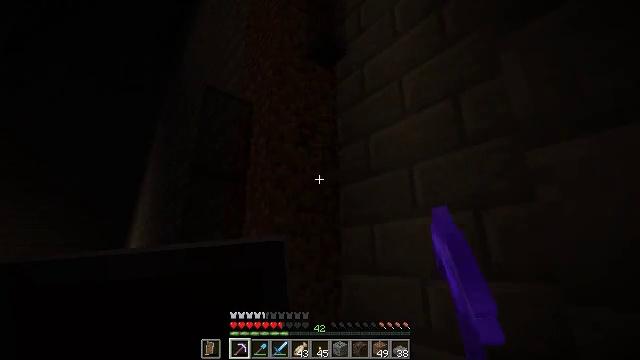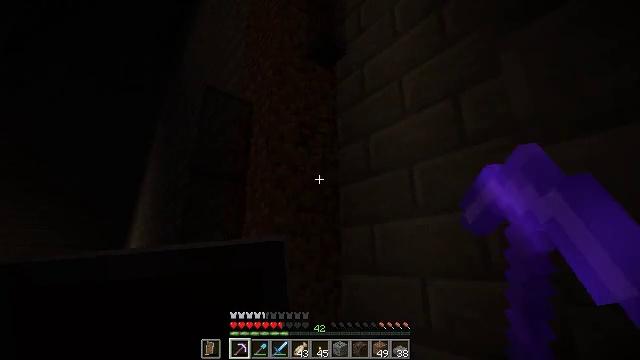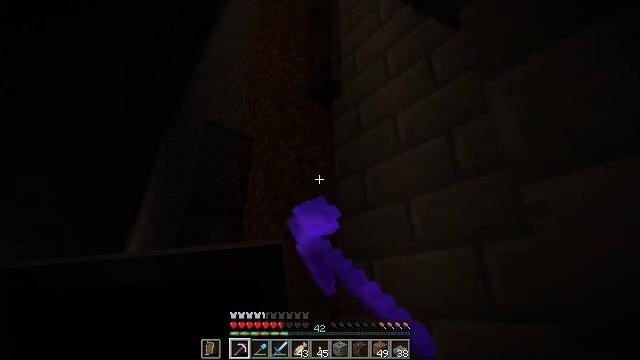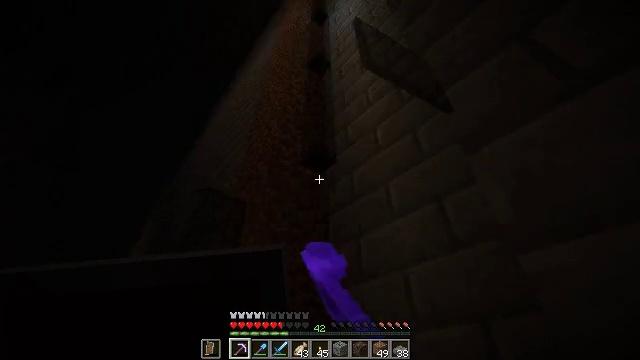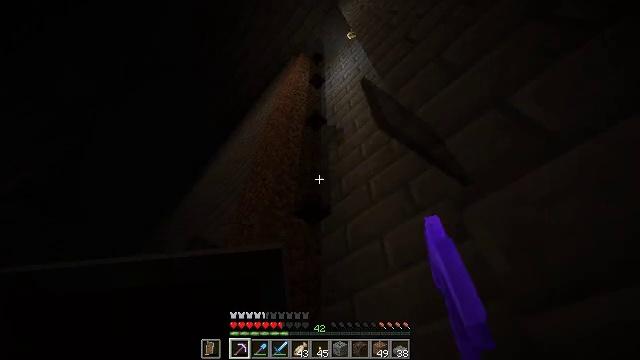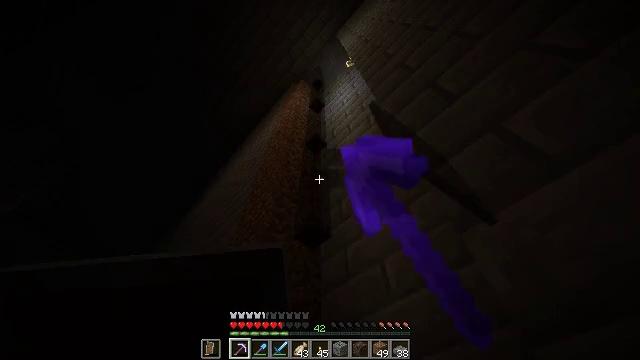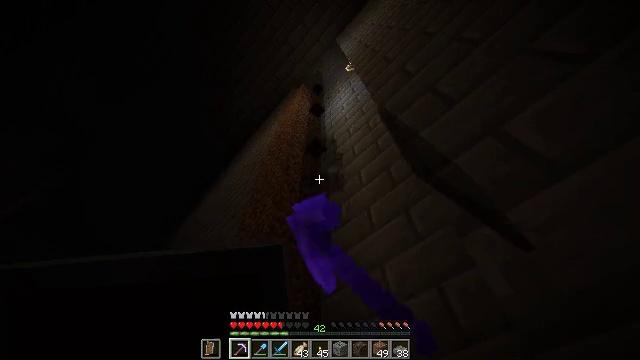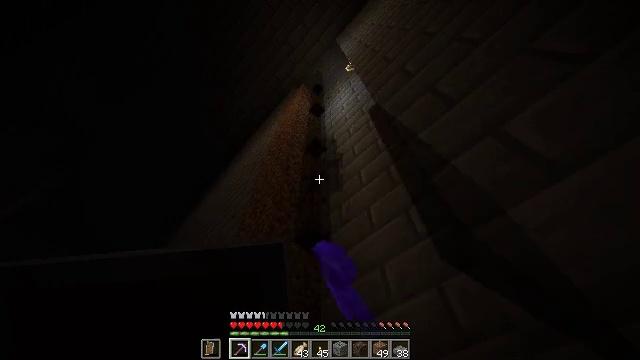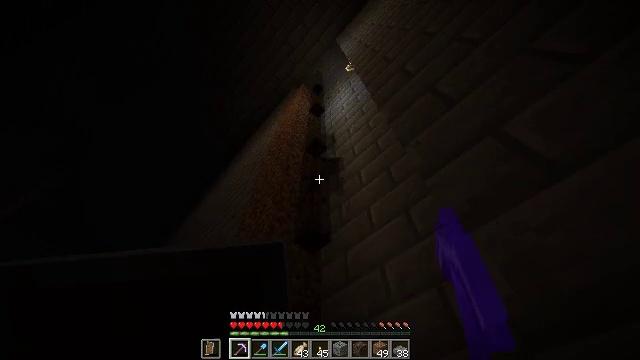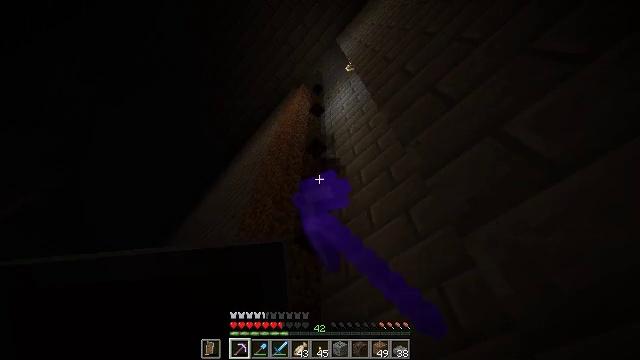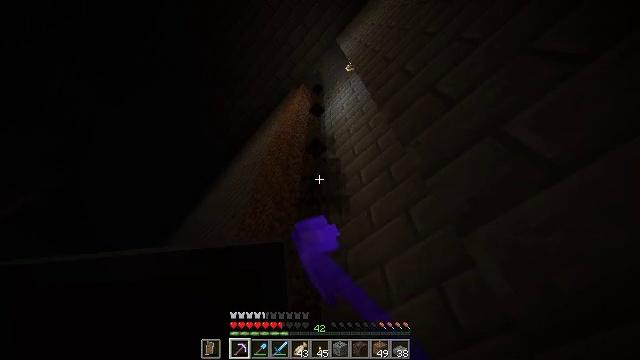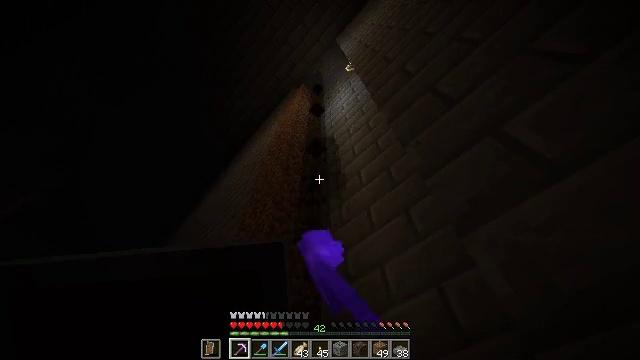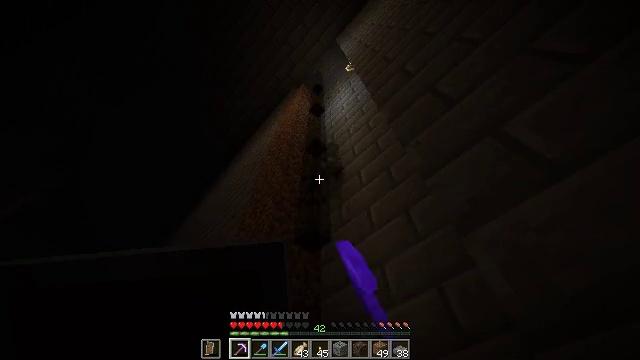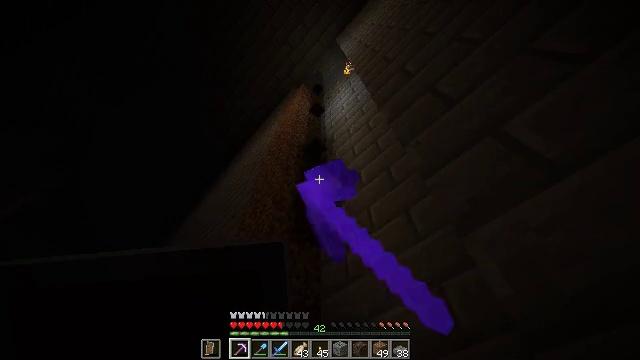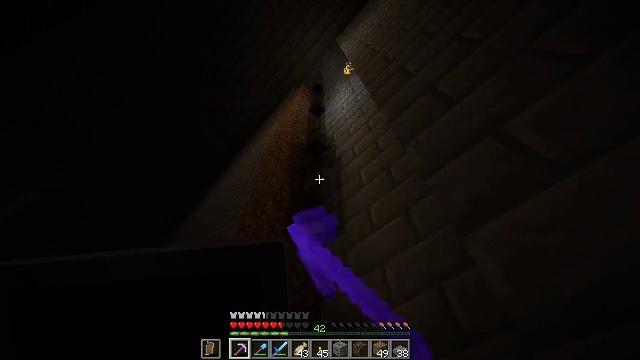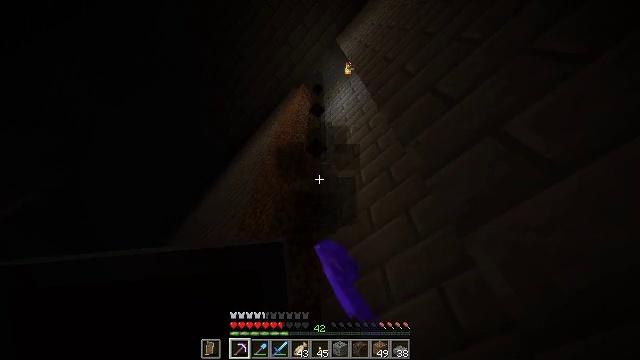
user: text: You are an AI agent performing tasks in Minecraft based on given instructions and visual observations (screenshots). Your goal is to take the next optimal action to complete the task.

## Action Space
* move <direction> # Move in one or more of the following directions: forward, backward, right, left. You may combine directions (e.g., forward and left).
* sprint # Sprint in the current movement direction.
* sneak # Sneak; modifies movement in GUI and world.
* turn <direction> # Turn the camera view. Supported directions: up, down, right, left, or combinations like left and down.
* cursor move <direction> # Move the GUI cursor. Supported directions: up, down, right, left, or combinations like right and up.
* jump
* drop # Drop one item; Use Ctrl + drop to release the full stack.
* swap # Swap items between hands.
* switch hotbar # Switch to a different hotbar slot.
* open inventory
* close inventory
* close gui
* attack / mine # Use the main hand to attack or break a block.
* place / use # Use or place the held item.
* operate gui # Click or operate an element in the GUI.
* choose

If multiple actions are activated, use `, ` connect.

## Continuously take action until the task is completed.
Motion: motion action
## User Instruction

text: Remove the black stained glass pane from a structure.
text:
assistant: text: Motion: attack / mine
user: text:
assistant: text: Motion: turn up, attack / mine
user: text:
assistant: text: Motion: turn right and up, attack / mine
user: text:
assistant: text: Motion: turn right and up, attack / mine
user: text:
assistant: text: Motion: turn up, attack / mine
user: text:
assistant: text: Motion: attack / mine
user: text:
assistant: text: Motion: attack / mine
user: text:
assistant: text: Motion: attack / mine
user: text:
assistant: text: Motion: attack / mine
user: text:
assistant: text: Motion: attack / mine
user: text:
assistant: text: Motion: attack / mine
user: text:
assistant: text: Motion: attack / mine
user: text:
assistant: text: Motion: attack / mine
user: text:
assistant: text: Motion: attack / mine
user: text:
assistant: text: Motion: attack / mine
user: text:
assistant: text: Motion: attack / mine
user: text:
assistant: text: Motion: move forward and move left, attack / mine
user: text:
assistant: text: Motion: move forward and move left, turn right and up, attack / mine
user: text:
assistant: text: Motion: move forward and move left, turn right and up, attack / mine
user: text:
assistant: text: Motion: move forward and move left, turn right and up, attack / mine
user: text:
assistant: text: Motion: turn right and up, attack / mine
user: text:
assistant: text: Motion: turn right and up, attack / mine
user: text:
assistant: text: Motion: turn right and up, attack / mine
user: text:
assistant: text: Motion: attack / mine
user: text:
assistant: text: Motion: turn right, attack / mine
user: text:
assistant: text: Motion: turn right, attack / mine
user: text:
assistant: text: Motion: turn right and up, attack / mine
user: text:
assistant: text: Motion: turn right, attack / mine
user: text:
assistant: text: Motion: turn right, attack / mine
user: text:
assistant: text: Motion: turn right, attack / mine